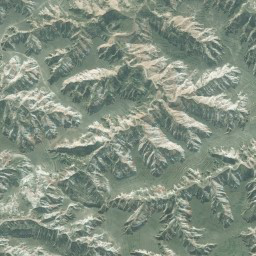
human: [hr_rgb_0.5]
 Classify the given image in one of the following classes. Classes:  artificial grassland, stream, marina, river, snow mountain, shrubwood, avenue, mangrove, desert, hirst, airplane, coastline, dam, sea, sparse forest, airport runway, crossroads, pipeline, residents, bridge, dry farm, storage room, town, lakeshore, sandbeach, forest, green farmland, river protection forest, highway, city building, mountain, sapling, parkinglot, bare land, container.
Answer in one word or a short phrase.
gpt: mountain